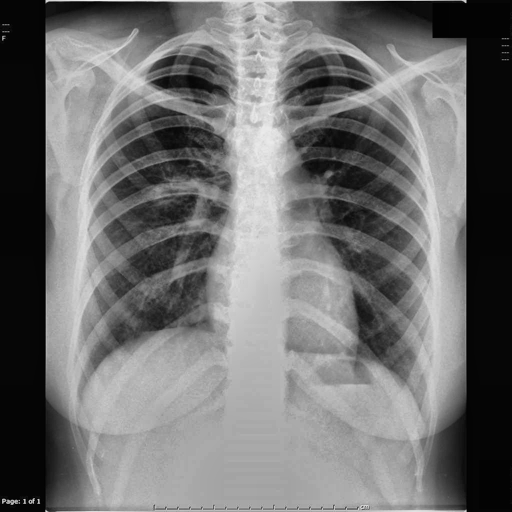
Finding: TUBERCULOSIS